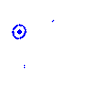
Particle: pion